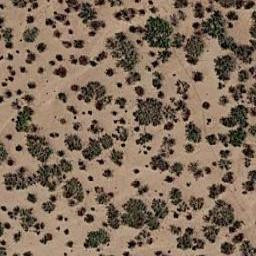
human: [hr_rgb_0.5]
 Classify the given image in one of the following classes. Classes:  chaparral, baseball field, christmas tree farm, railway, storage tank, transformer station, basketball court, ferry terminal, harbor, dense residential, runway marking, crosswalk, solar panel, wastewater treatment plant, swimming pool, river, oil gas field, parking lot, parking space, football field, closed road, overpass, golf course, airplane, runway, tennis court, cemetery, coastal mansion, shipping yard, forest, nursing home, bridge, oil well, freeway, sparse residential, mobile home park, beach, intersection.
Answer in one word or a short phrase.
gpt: chaparral